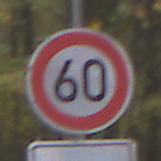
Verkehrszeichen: Geschwindigkeit60
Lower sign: ZeitangabenMitBeschraenkungAufWochentage1
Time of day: MorningAfternoon
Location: Outdoor (Nature)
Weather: Overcast
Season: Autumn
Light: Natural